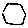
Label: hexagon